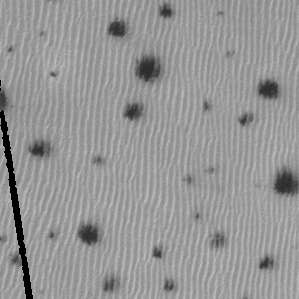
Label: frost